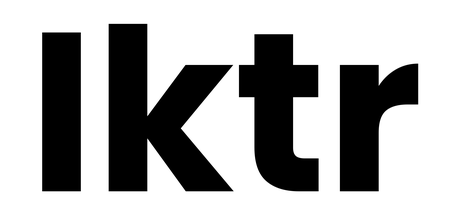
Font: Poppins-Bold